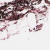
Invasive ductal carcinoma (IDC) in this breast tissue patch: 0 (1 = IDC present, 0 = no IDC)